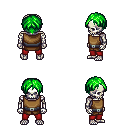
a pixel art fantasy rpg character, male body template, skeleton, leather chest armor, red pants, green parted hairstyle, four views (front, back, left, right), 2x2 character sprite sheet, small pixel art, hard edges, no anti-aliasing